Question: Can I make a banner reach outside of its container, without creating horizontal scrollbars if the window is too narrow?
I thought I had done this before with negative margins, but can't get it to work now.
Demo: <URL>
'''
<div id="main">
<div id="banner">I want this to not create a horizontal scrollbar, when the window/frame is too narrow.</div>
<div id="content">
</div>
</div>
'''

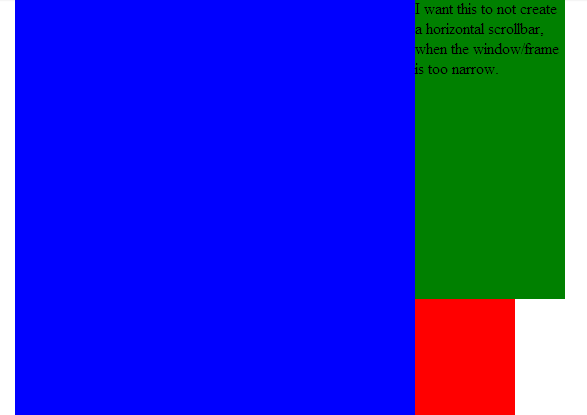
Answer: You can use a container that has a min-width of 500px or width 100% depending on if you want a scroll bar or none at all; add position relative, and overflow hidden and then inside of that add another container that is your set width of 500px with a margin of auto for the left and right. Put your content inside of the inner container using position absolute; in this case your #banner would be right: -50px;
I've modified your fiddle here: <URL>
'''
<style type="text/css">
#main {
min-width:500px;
margin: 0 auto;
position: relative;
overflow: hidden;
}
#inside{
width:500px;
margin:0 auto;
height:100%;
position:relative;
background: red;
}
#banner {
background: green;
position: absolute;
right: -50px;
width: 150px;
height: 300px;
}
#content {
width: 400px;
height: 500px; /* Simulate content */
background: blue;
}
</style>
<div id="main">
<div id="inside">
<div id="banner">
I want this to not create a horizontal scrollbar, when the window/frame is too narrow.</div>
<div id="content"></div>
</div>
</div>
'''